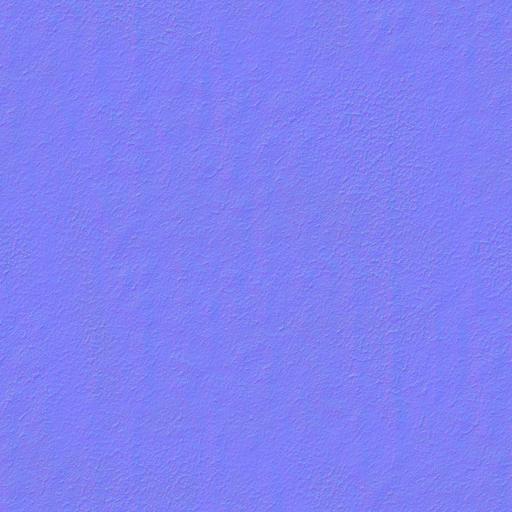
bright clean fluffy fresh snow white